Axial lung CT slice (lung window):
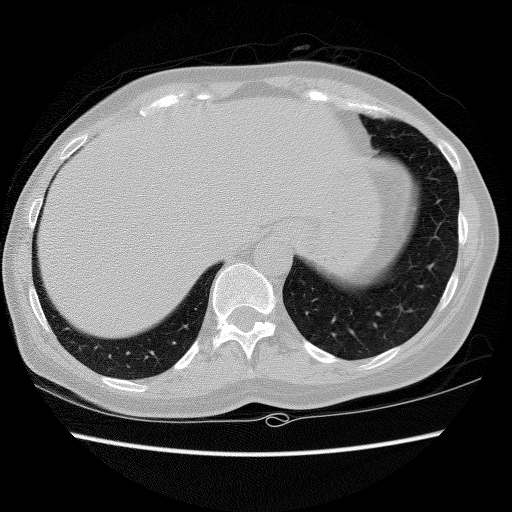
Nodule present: no